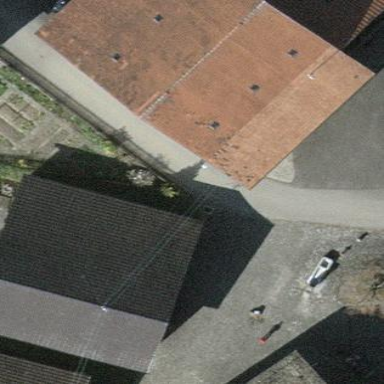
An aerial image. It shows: View of roof of building.